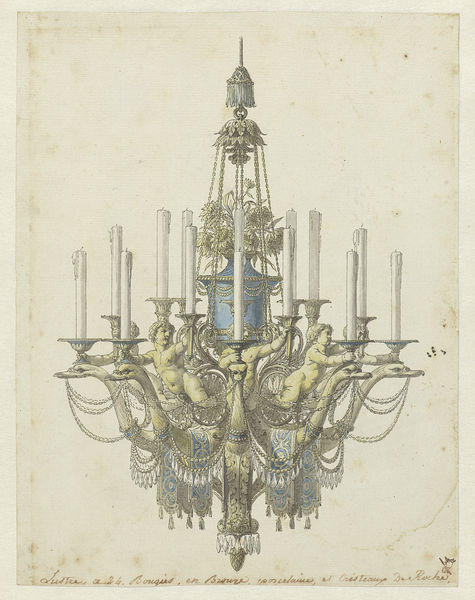
Titel: Ontwerp voor een kroonluchter
Künstler: Jean Démosthène Dugourc
Standort: Amsterdam
Institution: Rijksmuseum
Schlagwörter: blau, feder, kopf, nackt, vogel, gelb, blumen, frankreich, glas, lampe, skizze, zeichnung, hals, vögel, gold, kind, perlen, engel, engelchen, putte, putto, papier, gans, schnabel, schwan, kette, graphik, dick, symmetrie, ornamente, kerze, kerzen, kronleuchter, leuchter, lüster, druck, text, ketten, beschriftung, koloriert, gänse, kranich, entwurf, kerzenleuchter, perlenschnur, hängend, kristall, putten, putti, schwäne, quasten, coloriert, aufhängung, hängeleuchter, angebrannt, kerhen, lechter